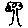
Label: tree